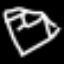
Label: diamond